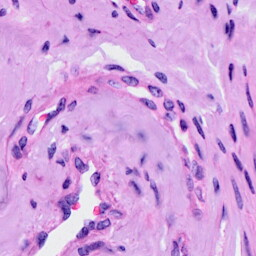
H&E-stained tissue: Cervix